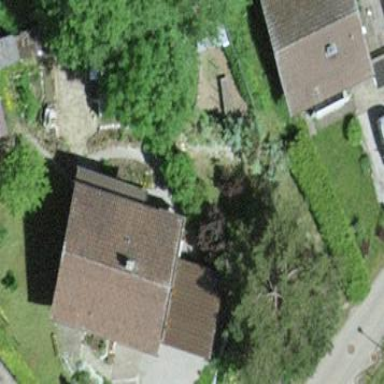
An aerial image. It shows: Simple and straightforward house.